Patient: sex F, age 59
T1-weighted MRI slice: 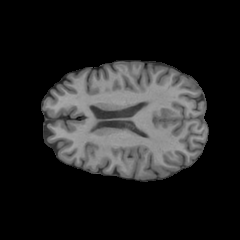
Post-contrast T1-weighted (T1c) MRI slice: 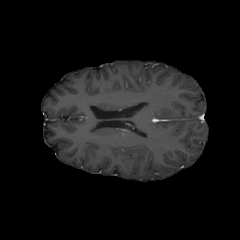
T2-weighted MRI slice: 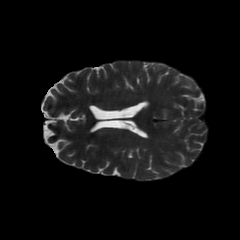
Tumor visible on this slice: no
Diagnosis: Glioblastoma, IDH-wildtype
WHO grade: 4